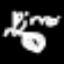
Label: diamond